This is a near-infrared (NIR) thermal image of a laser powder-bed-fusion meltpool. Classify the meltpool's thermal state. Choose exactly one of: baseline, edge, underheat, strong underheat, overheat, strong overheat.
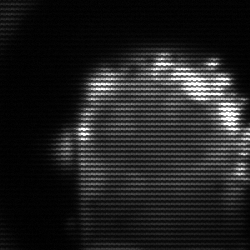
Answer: baseline